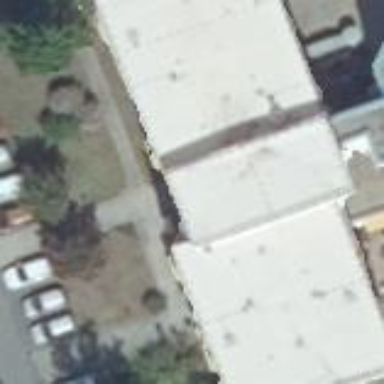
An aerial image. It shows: Building.